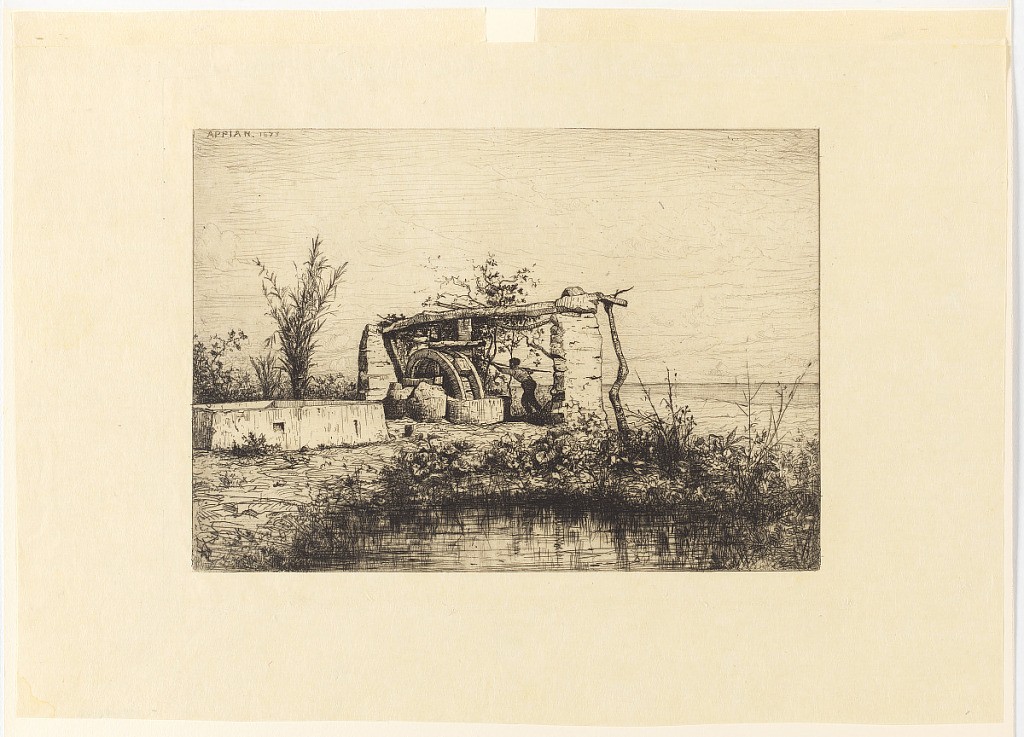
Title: Une Moria a Bodiquier (Italie)
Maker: Adolphe Appian, French, 1818 - 1898
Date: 1873
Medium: Etching in dark brown ink on cream-colored Japan paper
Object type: Print
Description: Landscape with a figure assisting in the operation of a water-driven grindstone near a body of water. A pool is in the foreground.